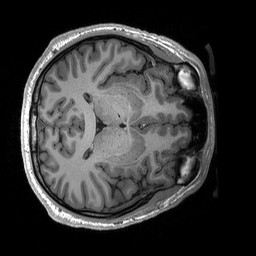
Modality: T1w
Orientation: axial
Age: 25
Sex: male
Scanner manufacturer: siemens
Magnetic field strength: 3 T
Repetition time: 2.53 s
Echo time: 0.00227 s